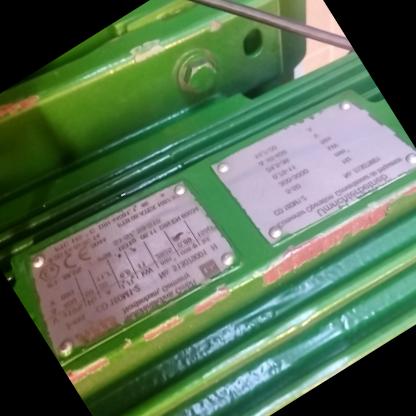
Klasa: tabliczka-znamionowa